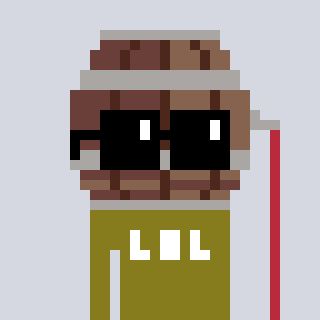
a pixel art character with square black sunglasses, a wine barrel-shaped head and a gunk-colored body on a cool background